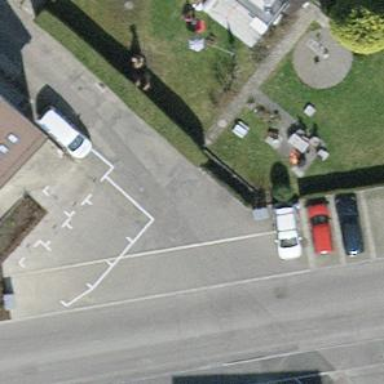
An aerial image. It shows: Hedge acting as barrier.